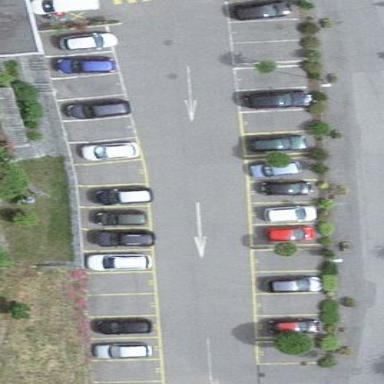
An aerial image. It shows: Parking area with surface.